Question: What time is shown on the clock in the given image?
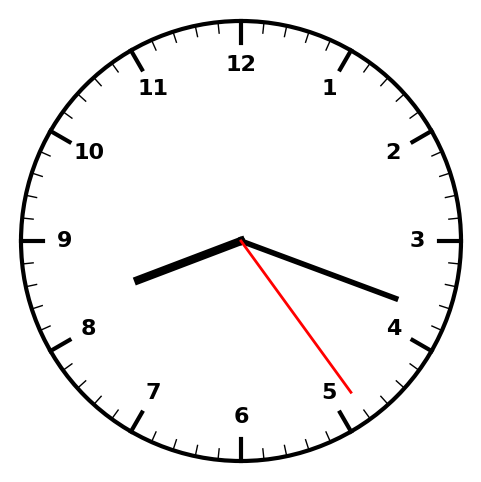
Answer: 08:18:24